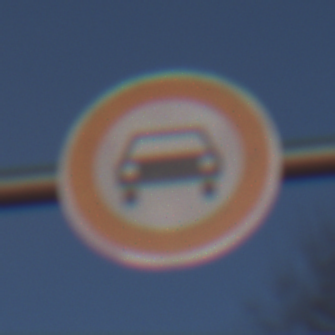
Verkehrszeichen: VerbotKraftwagen
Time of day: MorningAfternoon
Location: Outdoor (Nature)
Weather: PartlyCloudy
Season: NotSpecified
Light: Natural